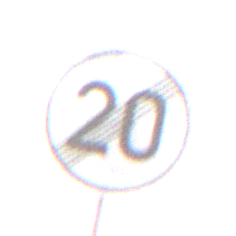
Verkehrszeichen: EndeGeschwindigkeit20
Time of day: SunriseSunset
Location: Outdoor (Nature)
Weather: Clear
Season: NotSpecified
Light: Natural